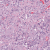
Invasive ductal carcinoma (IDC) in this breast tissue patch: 1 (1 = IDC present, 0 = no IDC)